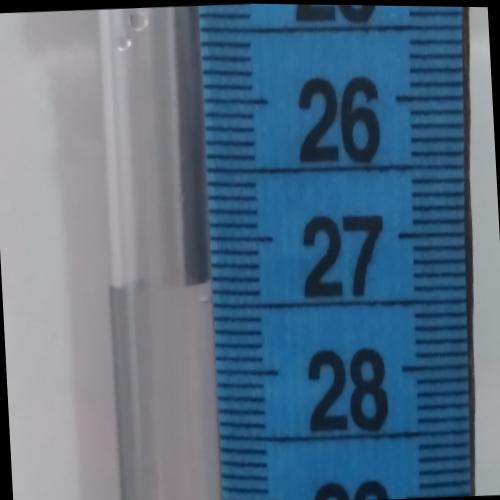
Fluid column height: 27.3 cm